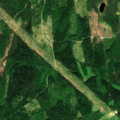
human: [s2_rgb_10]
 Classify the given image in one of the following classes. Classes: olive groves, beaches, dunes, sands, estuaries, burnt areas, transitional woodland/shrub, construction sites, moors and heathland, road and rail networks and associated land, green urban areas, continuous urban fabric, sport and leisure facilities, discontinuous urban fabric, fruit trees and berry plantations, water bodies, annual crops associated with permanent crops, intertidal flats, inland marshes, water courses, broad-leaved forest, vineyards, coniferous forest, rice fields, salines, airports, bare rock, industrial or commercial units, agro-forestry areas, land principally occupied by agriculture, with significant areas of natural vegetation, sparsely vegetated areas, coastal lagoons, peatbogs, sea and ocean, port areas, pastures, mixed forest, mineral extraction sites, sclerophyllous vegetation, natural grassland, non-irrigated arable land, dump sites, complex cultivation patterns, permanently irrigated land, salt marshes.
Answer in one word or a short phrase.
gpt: land principally occupied by agriculture, with significant areas of natural vegetation, coniferous forest, mixed forest, transitional woodland/shrub